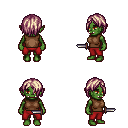
a pixel art fantasy rpg character, female body template, orc, green skin, brown sleeveless shirt, red pants, white blonde bangs hairstyle, dagger, four views (front, back, left, right), 2x2 character sprite sheet, small pixel art, hard edges, no anti-aliasing